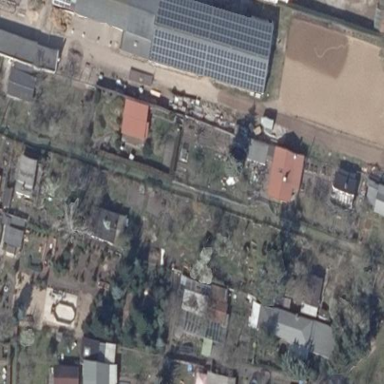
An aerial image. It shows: Allotments area.